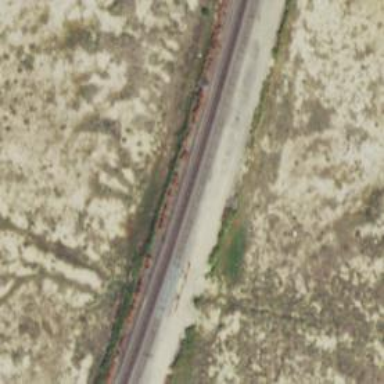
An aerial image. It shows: Railway track.